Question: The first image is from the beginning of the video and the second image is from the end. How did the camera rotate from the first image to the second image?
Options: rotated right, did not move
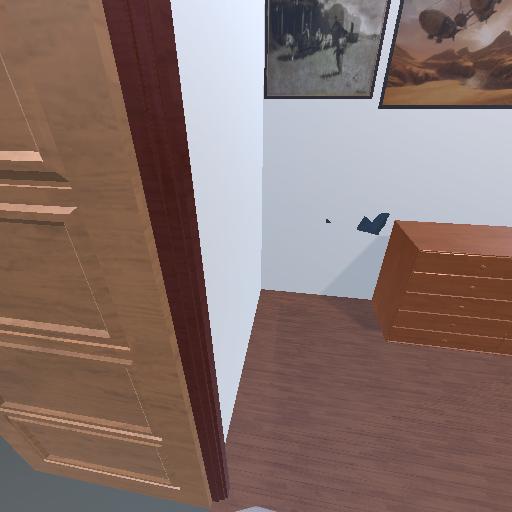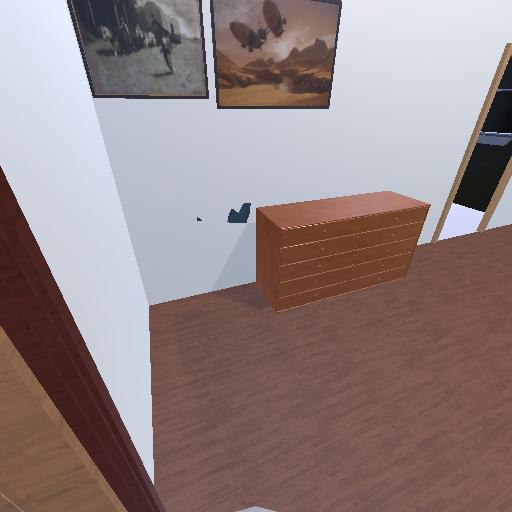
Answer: rotated right